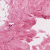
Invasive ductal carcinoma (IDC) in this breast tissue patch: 0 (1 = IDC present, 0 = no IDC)